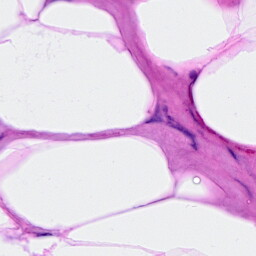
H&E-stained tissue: Breast